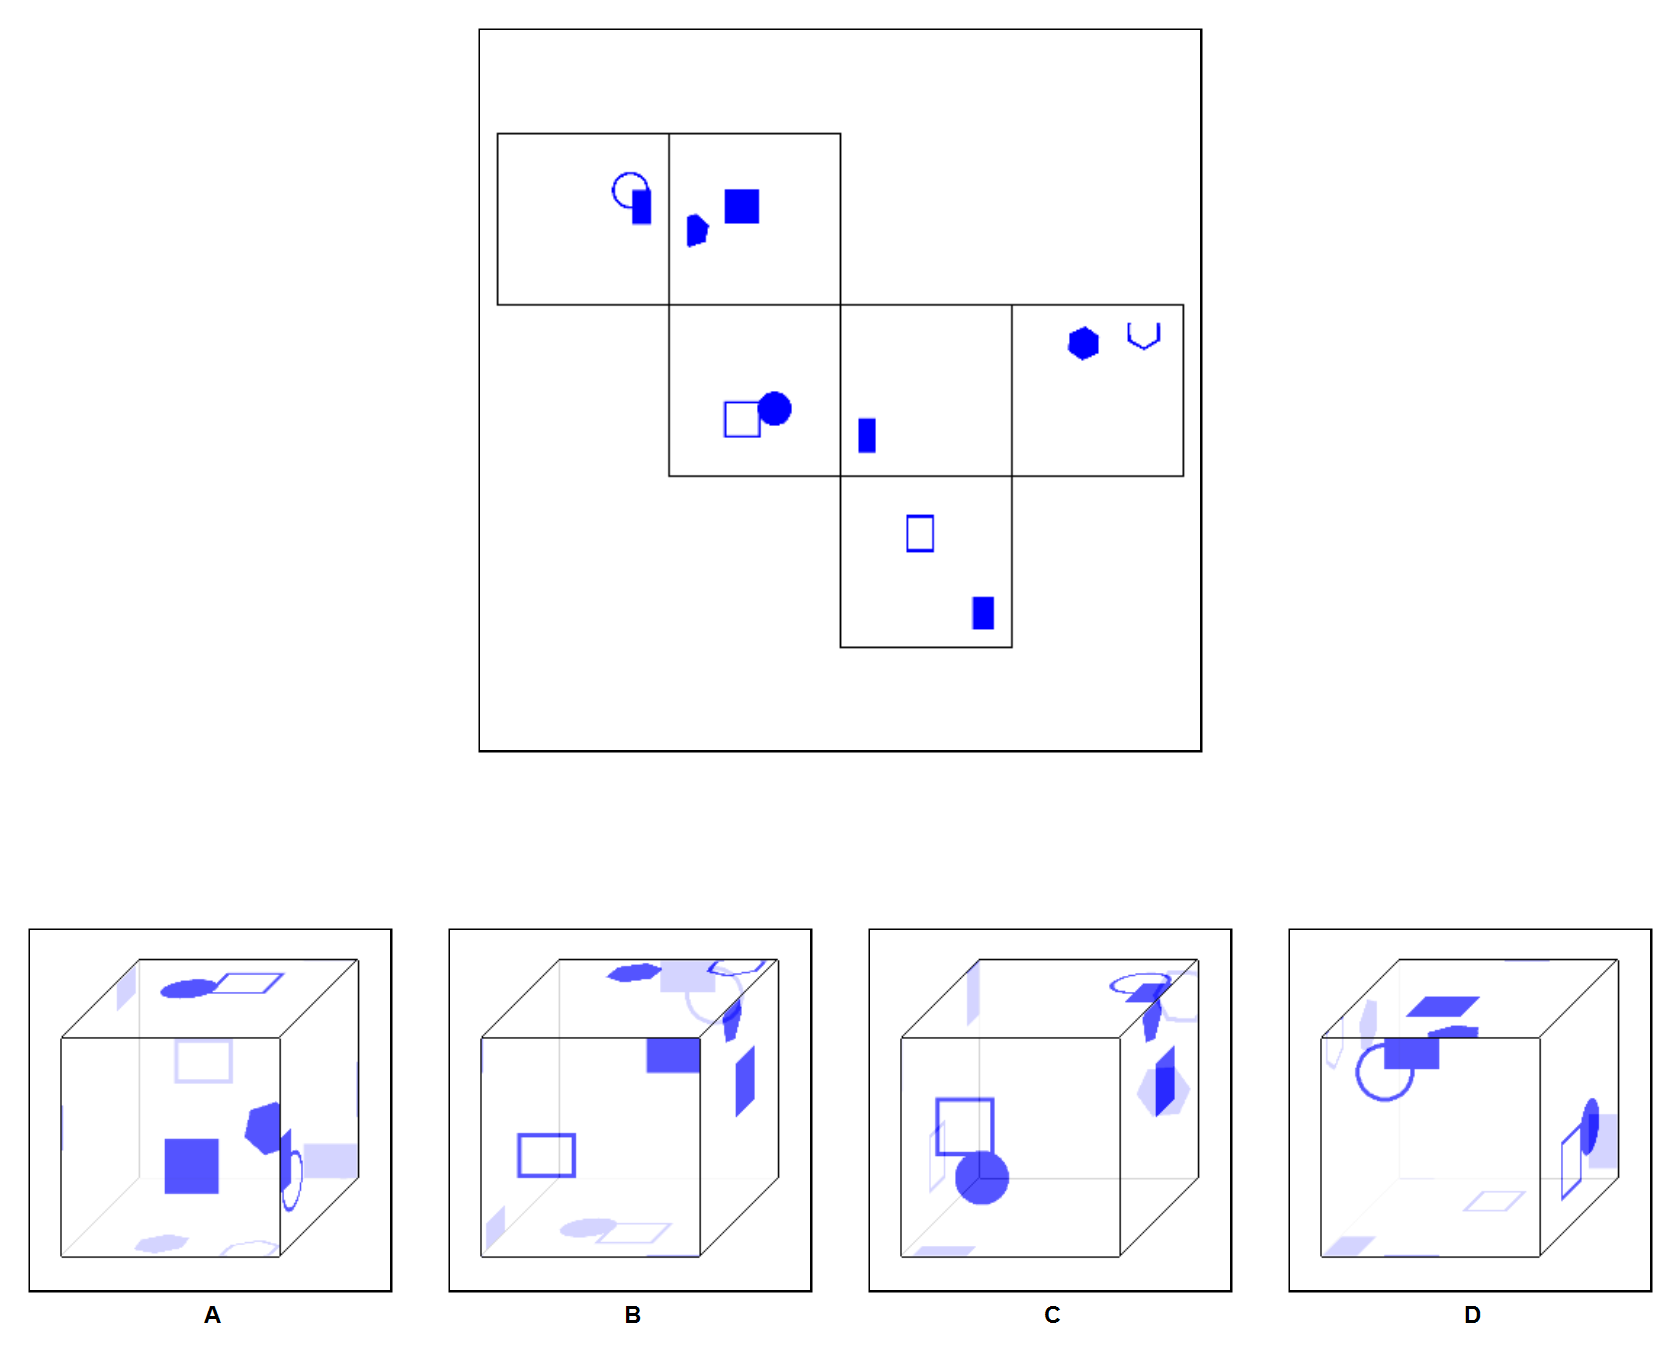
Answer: B